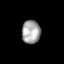
Tissue: skin
Cell type: Others
Senescence score: 0.6864
Nuclear area (px): 426
Mean DAPI intensity: 165.256